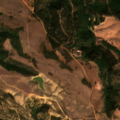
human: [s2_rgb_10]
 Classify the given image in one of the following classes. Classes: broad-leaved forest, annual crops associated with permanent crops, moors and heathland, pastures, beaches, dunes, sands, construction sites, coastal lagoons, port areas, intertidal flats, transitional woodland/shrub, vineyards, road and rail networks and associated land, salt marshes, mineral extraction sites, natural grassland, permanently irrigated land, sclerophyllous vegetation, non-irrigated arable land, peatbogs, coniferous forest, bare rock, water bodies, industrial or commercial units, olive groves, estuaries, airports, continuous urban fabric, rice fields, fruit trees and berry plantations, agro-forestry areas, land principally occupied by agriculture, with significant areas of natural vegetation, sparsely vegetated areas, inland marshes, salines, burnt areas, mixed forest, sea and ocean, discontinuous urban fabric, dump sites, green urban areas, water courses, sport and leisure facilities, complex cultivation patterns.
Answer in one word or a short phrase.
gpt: non-irrigated arable land, land principally occupied by agriculture, with significant areas of natural vegetation, broad-leaved forest, transitional woodland/shrub